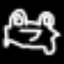
Label: frog